Interaction volume radius: 5 \u00c5
Interaction volume height: 30 \u00c5
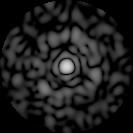
Disorder parameter: 0.8408